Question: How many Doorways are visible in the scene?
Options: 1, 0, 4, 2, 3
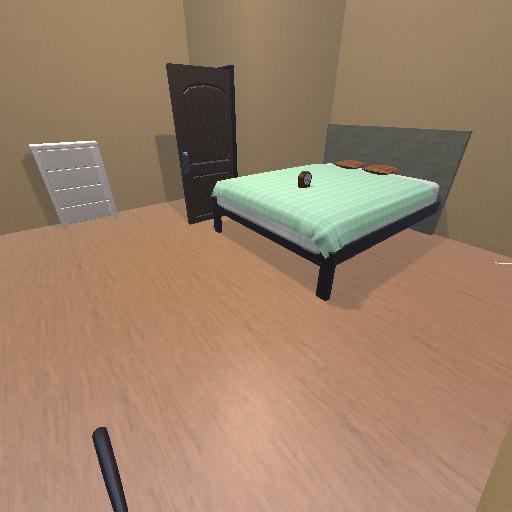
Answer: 1